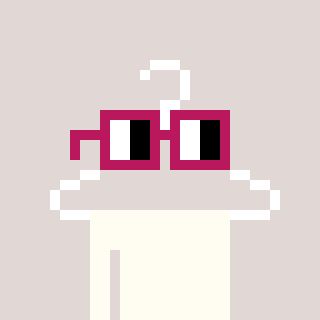
a pixel art character with square dark red glasses, a hanger-shaped head and a darkbrown-colored body on a warm background